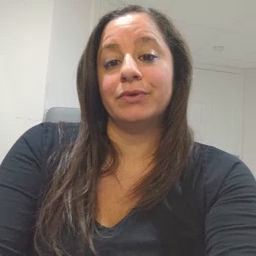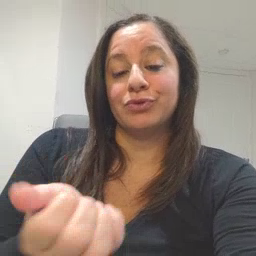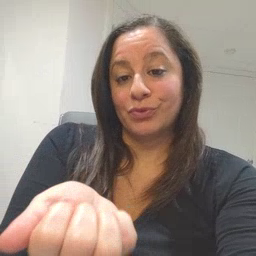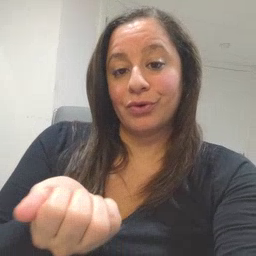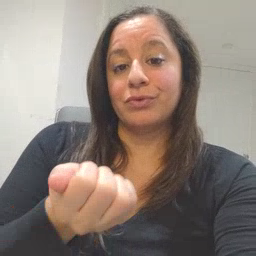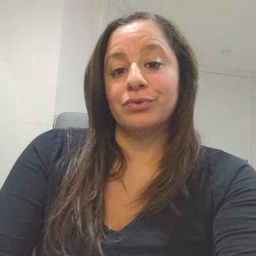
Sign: drawer